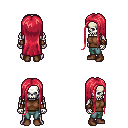
a pixel art fantasy rpg character, male body template, skeleton, brown sleeveless shirt, teal pants, ruby red extra-long hairstyle, cloth bracers, brown shoes, four views (front, back, left, right), 2x2 character sprite sheet, small pixel art, hard edges, no anti-aliasing